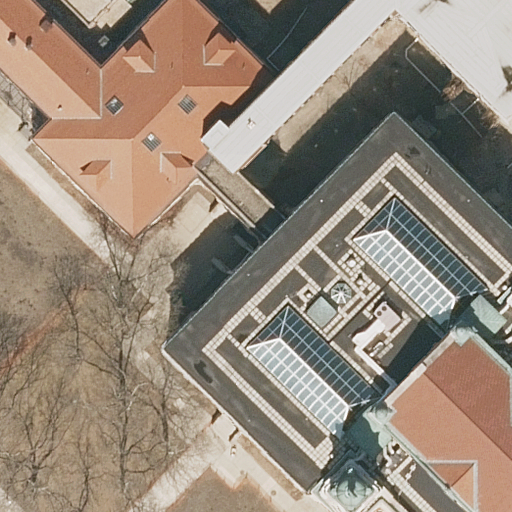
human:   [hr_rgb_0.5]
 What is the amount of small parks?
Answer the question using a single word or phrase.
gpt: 0

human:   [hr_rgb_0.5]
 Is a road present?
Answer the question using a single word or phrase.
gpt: yes

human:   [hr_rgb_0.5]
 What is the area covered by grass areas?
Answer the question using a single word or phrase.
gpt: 897m2

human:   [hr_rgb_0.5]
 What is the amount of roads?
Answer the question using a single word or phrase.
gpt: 1

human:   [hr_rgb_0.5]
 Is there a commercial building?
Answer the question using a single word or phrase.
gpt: no

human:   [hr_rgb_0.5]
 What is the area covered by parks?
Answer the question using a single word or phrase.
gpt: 10603m2

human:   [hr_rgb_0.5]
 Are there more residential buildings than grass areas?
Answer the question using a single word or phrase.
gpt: yes

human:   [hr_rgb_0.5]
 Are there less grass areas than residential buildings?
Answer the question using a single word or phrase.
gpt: yes

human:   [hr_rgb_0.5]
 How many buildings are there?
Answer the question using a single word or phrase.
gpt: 4

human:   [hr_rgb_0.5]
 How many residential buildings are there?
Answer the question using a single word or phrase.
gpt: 4

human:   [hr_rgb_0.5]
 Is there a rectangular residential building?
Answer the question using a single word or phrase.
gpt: yes

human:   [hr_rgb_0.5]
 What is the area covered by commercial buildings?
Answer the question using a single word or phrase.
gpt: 0m2

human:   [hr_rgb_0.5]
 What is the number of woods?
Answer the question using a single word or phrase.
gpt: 1

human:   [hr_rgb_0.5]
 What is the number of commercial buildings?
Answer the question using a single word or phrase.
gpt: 0

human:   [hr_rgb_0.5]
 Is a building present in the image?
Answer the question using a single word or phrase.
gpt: yes

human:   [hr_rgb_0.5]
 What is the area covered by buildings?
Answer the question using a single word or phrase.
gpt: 5217m2

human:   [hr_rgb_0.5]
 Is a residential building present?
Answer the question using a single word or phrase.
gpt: yes

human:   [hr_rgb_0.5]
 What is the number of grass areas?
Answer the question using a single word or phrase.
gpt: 2

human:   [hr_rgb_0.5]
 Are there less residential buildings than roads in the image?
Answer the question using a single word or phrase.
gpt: no

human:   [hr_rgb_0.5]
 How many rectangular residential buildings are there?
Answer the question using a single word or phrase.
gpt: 2

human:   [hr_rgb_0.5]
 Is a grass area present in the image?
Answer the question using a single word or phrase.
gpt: yes

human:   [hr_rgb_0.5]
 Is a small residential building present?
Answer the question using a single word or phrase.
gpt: yes

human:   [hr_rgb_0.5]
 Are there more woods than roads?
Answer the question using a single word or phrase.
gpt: no

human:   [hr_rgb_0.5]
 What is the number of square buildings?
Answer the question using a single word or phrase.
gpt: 0

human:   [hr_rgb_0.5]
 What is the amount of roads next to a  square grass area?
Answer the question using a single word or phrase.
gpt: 0

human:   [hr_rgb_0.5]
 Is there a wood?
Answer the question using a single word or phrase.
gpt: yes

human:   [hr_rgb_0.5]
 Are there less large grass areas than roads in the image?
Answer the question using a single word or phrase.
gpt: yes

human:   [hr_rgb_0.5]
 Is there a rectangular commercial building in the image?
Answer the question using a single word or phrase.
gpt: no

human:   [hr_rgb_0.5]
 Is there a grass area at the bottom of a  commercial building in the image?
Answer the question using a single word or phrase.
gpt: no

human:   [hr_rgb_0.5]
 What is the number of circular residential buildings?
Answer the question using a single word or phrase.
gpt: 0

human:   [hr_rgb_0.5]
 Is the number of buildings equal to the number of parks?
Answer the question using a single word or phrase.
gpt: no

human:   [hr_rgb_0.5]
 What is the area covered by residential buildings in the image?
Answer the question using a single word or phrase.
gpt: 5217m2

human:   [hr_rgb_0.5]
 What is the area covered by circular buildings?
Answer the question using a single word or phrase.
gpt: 0m2

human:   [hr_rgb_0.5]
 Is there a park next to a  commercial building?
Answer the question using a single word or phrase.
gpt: no

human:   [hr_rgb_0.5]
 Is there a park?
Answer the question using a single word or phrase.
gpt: yes

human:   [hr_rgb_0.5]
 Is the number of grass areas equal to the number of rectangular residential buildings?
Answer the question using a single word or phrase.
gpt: yes

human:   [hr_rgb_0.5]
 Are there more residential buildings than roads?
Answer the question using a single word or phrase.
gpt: yes

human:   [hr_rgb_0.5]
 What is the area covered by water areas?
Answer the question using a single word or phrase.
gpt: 0m2

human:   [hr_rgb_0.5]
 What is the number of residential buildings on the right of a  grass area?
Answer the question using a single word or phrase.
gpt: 3

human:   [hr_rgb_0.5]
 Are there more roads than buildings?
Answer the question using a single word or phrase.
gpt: no

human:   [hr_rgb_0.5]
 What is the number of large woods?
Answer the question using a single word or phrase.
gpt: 0

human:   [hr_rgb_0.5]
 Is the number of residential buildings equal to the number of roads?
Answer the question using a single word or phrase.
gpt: no

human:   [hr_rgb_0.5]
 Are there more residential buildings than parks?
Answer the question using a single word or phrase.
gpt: yes

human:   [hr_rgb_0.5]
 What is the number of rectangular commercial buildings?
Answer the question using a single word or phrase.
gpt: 0

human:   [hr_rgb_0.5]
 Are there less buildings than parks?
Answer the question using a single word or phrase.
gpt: no

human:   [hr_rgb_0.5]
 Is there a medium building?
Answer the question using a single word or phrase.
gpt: yes

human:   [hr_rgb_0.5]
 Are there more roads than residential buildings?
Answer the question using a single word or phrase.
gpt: no

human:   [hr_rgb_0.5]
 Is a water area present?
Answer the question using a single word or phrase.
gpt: no

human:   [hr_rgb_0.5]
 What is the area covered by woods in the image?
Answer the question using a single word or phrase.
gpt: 82m2

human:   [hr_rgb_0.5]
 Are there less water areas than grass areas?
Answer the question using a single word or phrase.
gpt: yes

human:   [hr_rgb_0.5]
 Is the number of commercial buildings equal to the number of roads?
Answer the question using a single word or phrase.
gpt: no

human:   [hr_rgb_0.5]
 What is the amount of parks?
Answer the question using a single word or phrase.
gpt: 1

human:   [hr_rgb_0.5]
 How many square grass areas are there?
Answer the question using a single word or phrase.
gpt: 0

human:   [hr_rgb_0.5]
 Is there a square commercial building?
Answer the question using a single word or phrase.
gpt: no

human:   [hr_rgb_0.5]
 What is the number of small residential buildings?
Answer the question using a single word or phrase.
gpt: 1

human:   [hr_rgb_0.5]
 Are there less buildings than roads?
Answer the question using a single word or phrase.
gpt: no

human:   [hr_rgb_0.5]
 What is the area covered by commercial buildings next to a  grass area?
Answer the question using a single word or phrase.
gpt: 0m2

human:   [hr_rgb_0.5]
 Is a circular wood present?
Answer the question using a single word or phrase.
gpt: no

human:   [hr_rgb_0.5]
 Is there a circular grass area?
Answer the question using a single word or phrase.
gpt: no

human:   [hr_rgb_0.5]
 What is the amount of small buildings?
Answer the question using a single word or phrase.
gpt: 1

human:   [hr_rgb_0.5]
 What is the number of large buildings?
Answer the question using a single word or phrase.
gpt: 2

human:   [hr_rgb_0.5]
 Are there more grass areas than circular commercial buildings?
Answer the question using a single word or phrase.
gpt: yes

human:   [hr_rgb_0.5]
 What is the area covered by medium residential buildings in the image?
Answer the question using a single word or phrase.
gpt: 170m2

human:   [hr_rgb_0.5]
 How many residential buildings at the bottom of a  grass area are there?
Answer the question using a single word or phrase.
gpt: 1